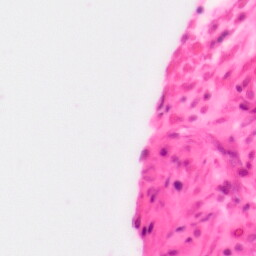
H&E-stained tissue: Colon